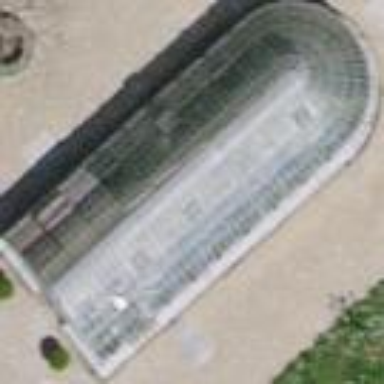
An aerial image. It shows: Greenhouse.